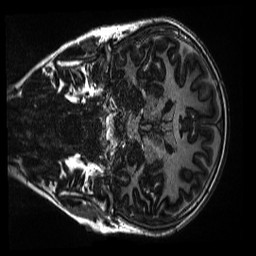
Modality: MP2RAGE
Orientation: coronal
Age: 11
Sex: male
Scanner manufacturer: siemens
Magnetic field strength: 3 T
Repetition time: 4 s
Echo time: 0.00303 s